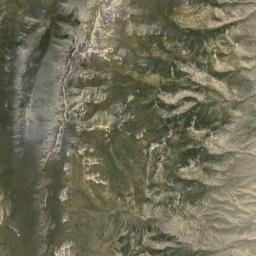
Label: mountain